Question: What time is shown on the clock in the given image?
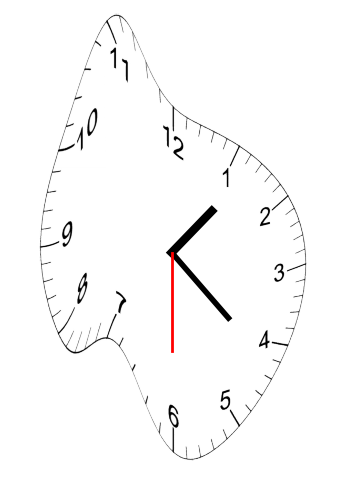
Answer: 01:21:30